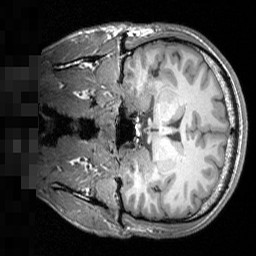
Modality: T1w
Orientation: coronal
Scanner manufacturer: siemens
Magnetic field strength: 3 T
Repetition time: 1.5 s
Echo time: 0.00291 s